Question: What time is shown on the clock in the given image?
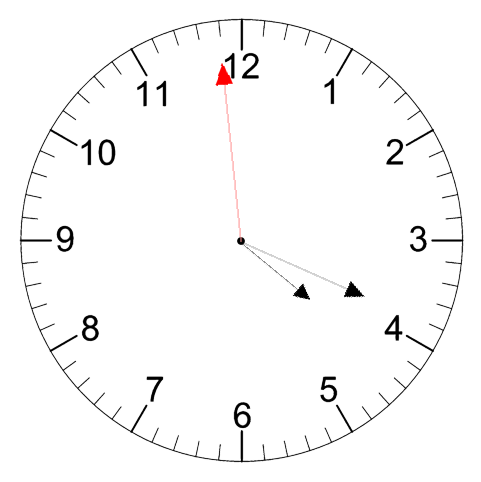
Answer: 04:18:59